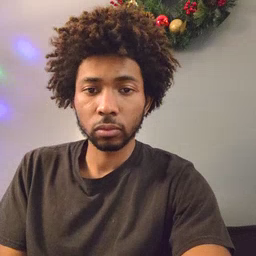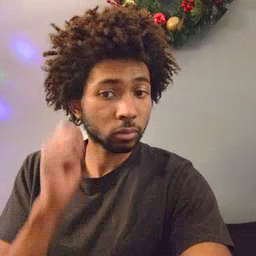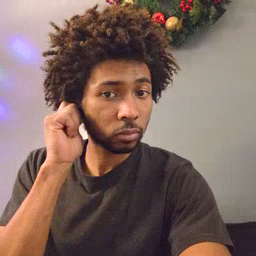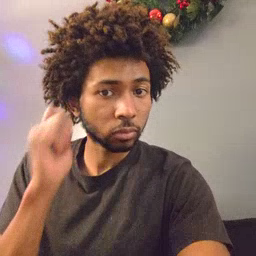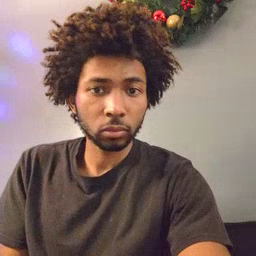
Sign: ear